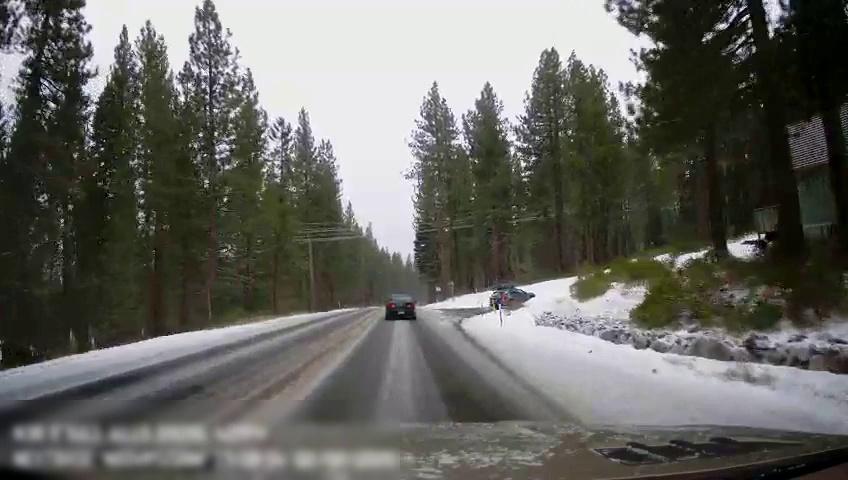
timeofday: Day
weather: Snowy
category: Drivable Space
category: Vehicles | Car
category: Vehicles | Car